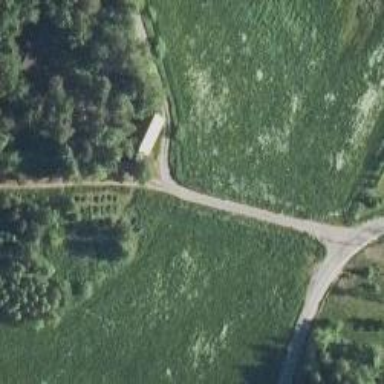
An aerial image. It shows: Driveway.